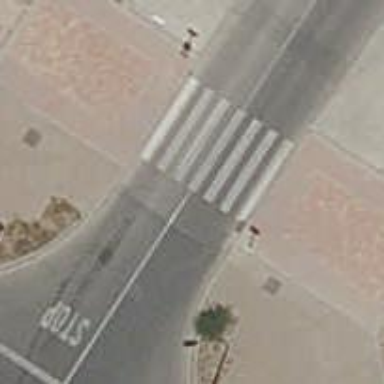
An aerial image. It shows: Crossing on cobblestone footway.